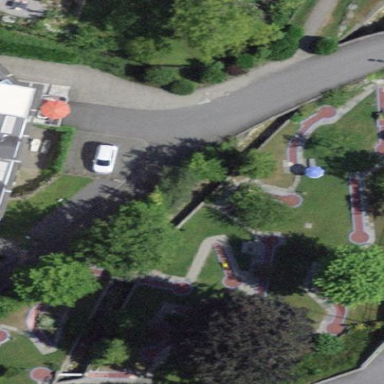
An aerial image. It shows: Miniature golf leisure land.